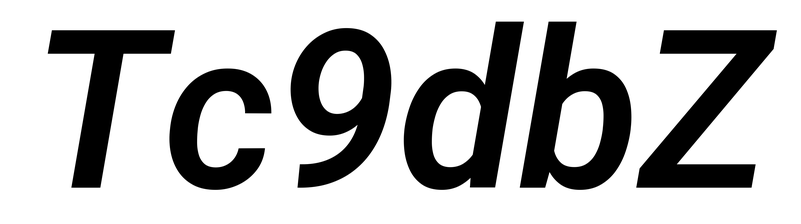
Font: Roboto-Italic_SemiBold_Italic